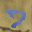
Label: 7